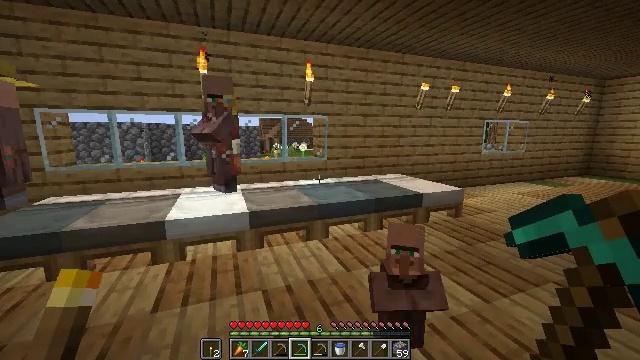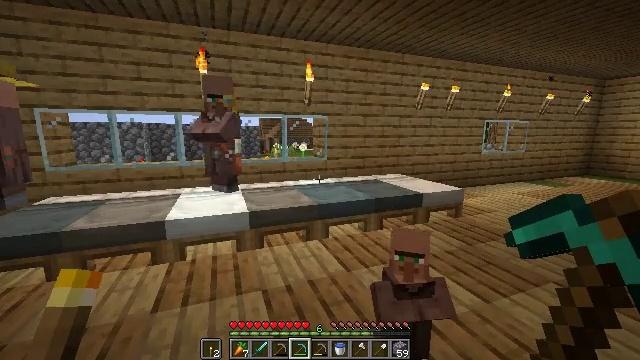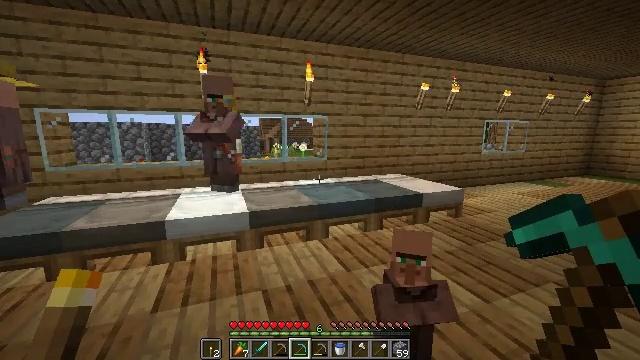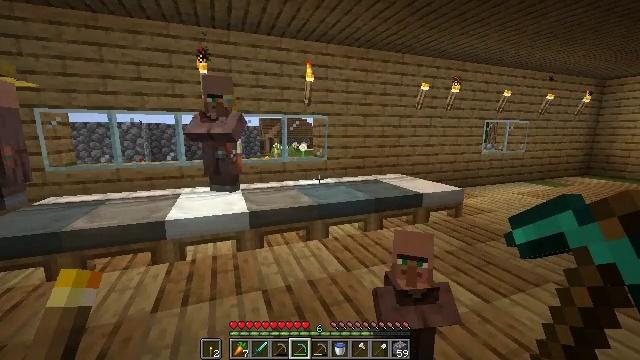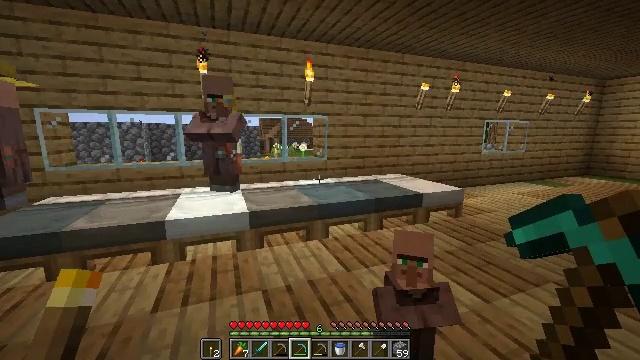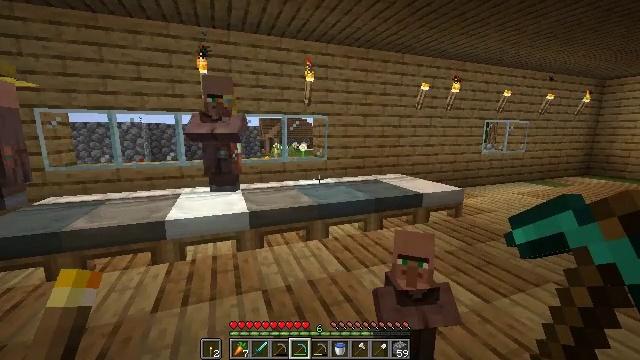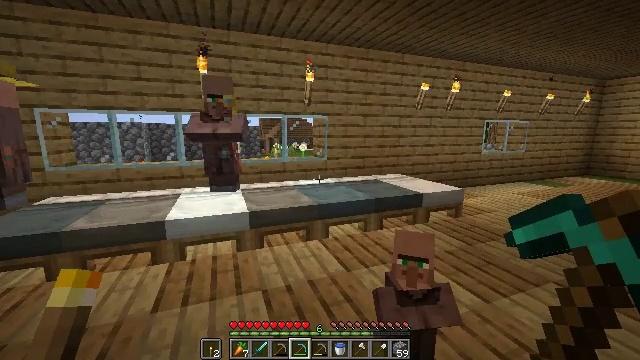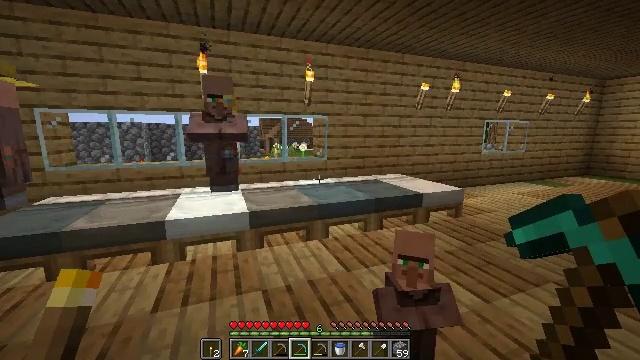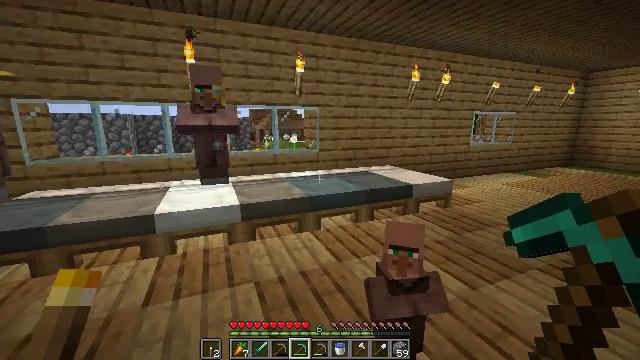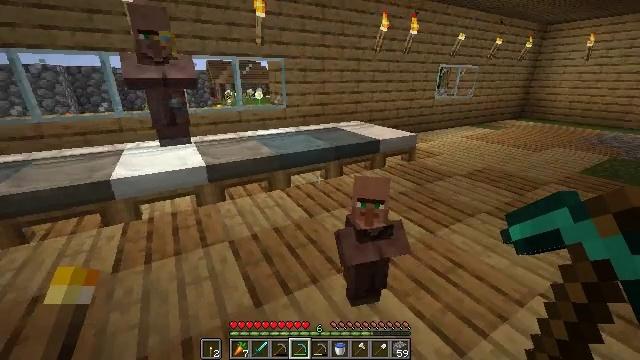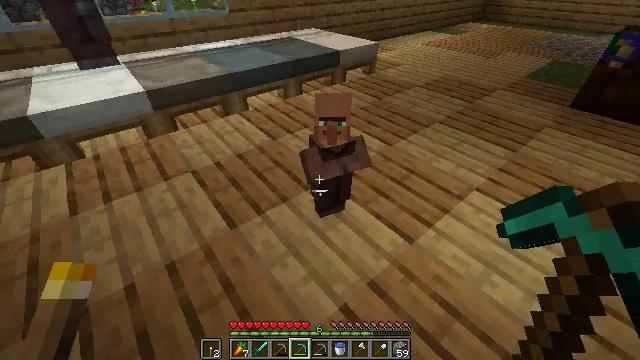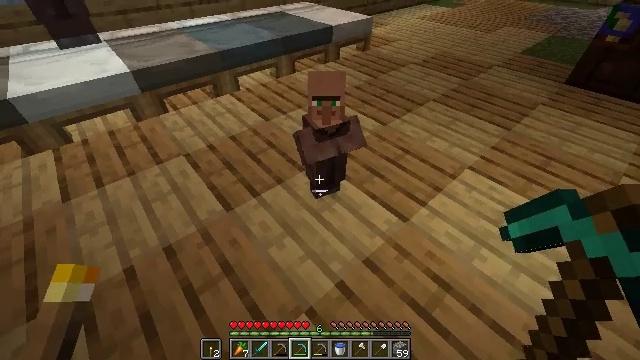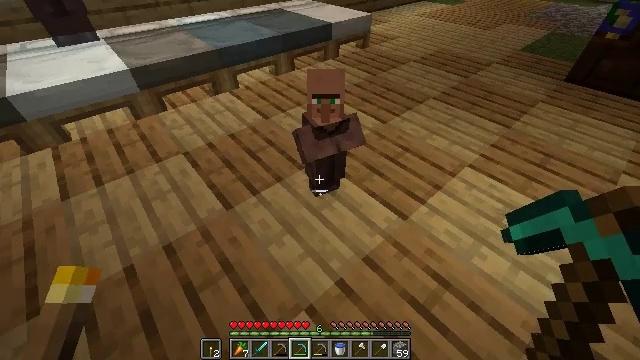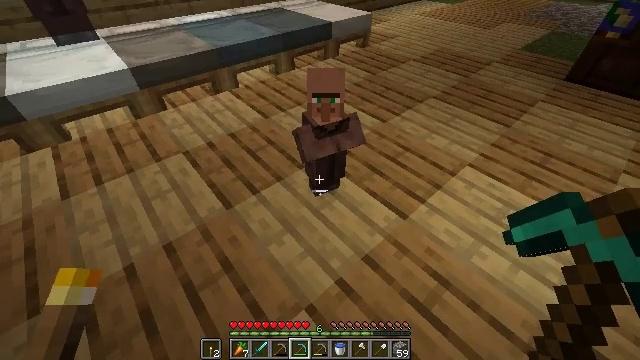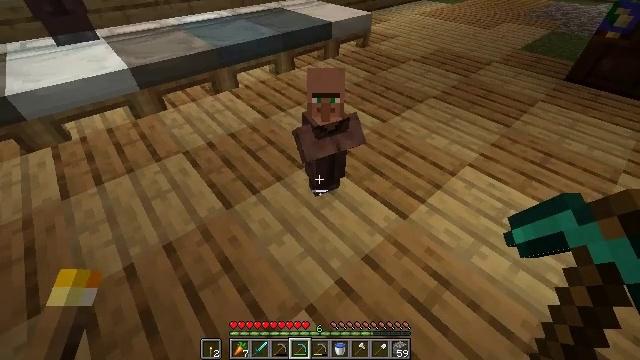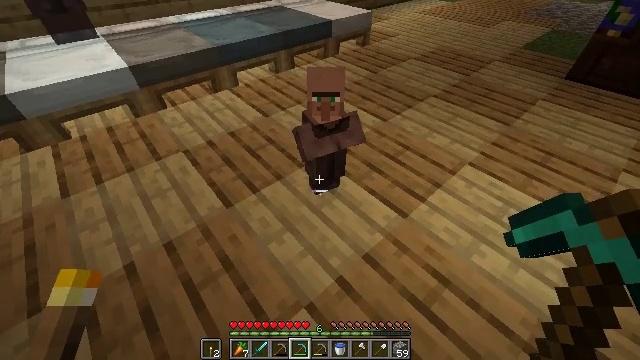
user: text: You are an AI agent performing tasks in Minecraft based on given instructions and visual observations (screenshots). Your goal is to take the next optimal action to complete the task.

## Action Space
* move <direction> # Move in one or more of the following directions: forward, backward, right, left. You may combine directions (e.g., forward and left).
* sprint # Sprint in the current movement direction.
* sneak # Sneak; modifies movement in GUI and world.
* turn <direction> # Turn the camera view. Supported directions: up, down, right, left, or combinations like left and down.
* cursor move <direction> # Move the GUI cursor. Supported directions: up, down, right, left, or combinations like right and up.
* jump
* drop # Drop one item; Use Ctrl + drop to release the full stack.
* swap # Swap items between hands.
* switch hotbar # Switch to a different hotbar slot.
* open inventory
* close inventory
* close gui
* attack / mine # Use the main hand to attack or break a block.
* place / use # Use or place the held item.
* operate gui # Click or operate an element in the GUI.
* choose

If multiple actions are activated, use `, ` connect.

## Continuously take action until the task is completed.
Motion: motion action
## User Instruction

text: Mine planks.
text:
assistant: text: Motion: no_op
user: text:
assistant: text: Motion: no_op
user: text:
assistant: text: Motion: no_op
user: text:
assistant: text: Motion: no_op
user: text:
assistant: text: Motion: no_op
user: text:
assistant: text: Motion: no_op
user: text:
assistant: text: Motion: no_op
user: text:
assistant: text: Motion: turn right and down
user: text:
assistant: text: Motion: turn right and down
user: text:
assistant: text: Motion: turn right and down
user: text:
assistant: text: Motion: turn right and down
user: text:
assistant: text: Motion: no_op
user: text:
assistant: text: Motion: no_op
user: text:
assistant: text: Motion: no_op
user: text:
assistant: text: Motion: no_op
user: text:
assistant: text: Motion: no_op
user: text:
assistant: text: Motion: no_op
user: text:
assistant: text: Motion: no_op
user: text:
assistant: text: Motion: no_op
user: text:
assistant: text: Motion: no_op
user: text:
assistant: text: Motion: no_op
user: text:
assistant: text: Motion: no_op
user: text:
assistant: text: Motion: no_op
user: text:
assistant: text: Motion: no_op
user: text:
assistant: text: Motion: no_op
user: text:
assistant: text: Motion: no_op
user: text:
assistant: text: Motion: no_op
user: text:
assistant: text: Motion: no_op
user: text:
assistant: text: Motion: no_op
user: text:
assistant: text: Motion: no_op